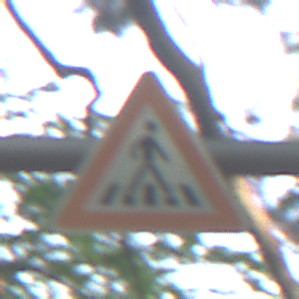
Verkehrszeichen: FussgaengerueberwegLinks
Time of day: MorningAfternoon
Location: Outdoor (RoadRail)
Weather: Clear
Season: NotSpecified
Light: Natural